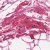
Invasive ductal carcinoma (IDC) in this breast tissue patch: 0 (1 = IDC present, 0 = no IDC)